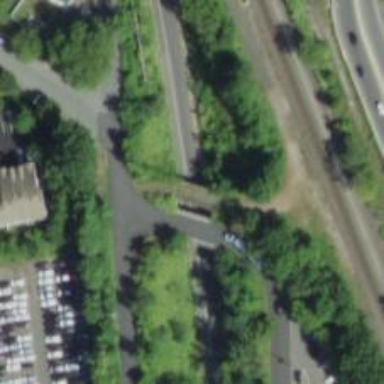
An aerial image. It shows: Service road on bridge over abandoned railway.